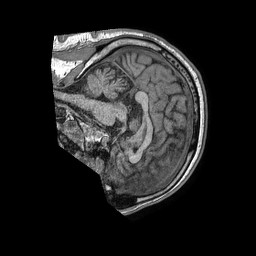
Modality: T1w
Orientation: sagittal
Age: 51
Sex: male
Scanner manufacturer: philips
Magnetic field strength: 1.5 T
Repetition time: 0.007747 s
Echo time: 0.003572 s